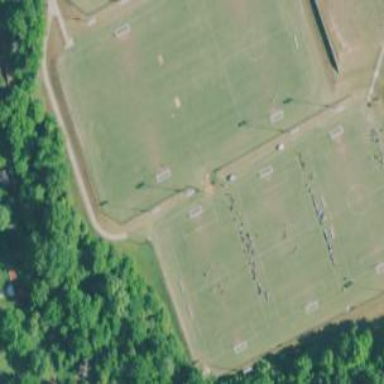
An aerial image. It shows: Soccer pitch designated for leisure and sports activities.